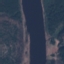
Land use / land cover: River